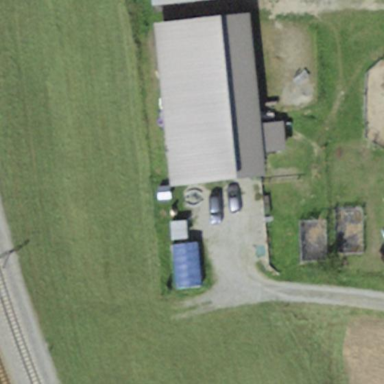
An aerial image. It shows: Farm building.